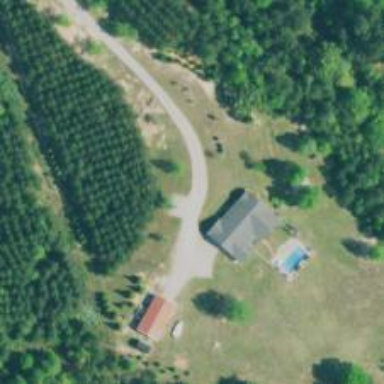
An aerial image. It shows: Driveway.